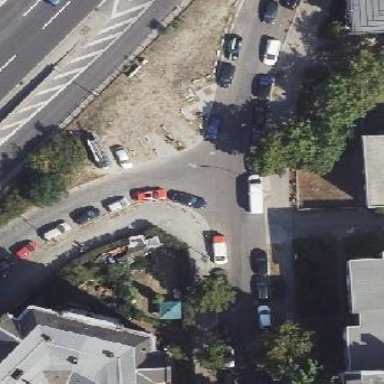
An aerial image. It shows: Residential area with junction.